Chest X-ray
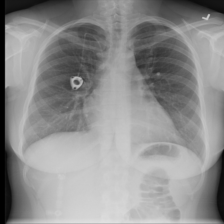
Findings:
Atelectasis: negative
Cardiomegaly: negative
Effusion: positive
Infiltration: negative
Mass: negative
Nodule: negative
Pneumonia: negative
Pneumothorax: negative
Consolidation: negative
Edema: negative
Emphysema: negative
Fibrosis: negative
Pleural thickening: negative
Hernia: negative